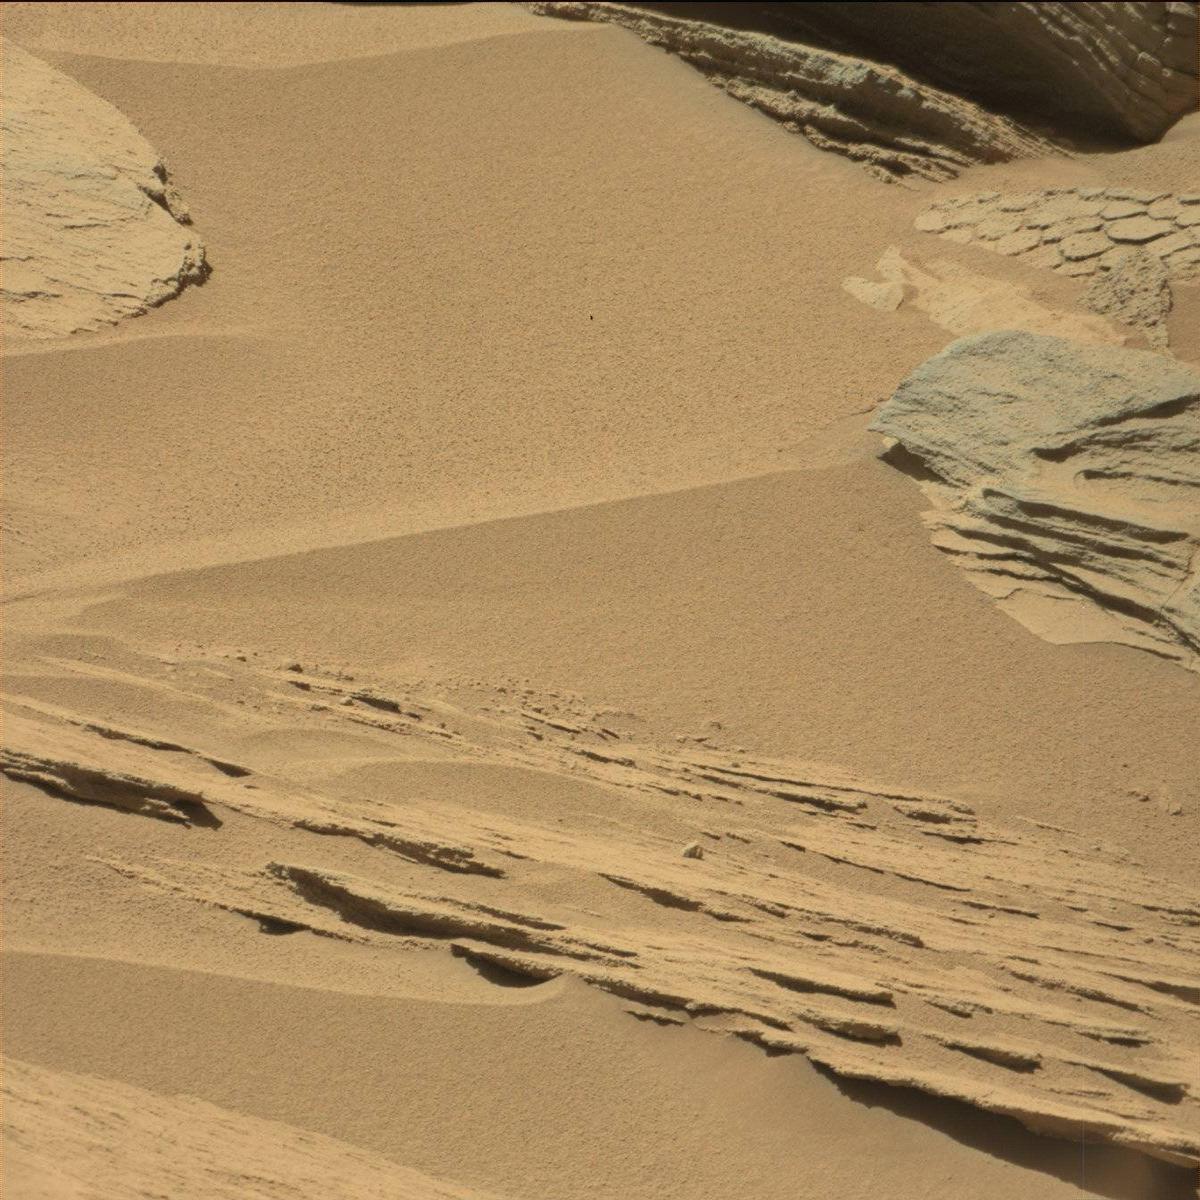
Terrain classes present: Bedrock, Sand / Soil